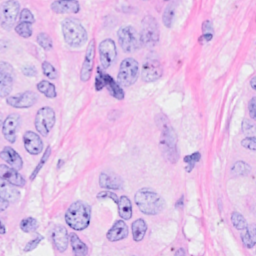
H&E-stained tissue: Breast